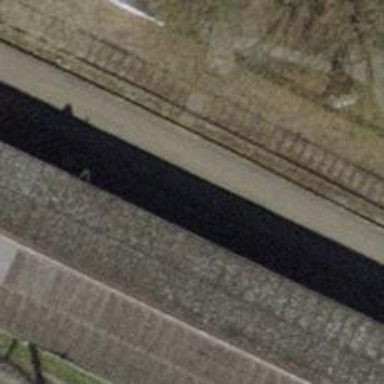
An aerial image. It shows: Single railway spur track.